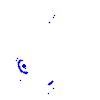
Particle: kaon